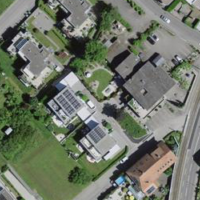
EUNIS habitat code: 54
Species observed at this site:
Corylus avellana